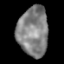
Tissue: lung
Cell type: Epithelial cells
Senescence score: 0.2228
Nuclear area (px): 1475
Mean DAPI intensity: 130.78